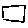
Label: square